Interaction volume radius: 5 \u00c5
Interaction volume height: 15 \u00c5
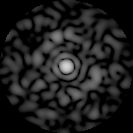
Disorder parameter: 0.8539